Question: Looking for a way to have text in a container continue on new line and have the container expand downward i necessary?
'''
<div class="modal hide fade" id="modalRemoveReserve" style="display:none;">
<div class="modal-header">
<button class="close" data-dismiss="modal">x</button>
<h1>Test</h1>
<div style="border-bottom:1px solid #aaa;"></div>
<br />
<div id="reservesTextContainer">
Text here... lkjasflj fljas fsaj flsjfkd skl
</div>
</div>
<div class="modal-footer">
</div>
</div>
#reservesTextContainer {
width: 150px;
height: auto;
word-wrap: break-word;
border: 1px solid red;
}
'''

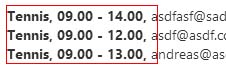
Answer: Isn't that normal, unless your div is inheriting the height from the div it is contained within.
If you want a container to have a fixed width but have the height of the container vary with the amount of text within it you can do something simple as:
'''
<div class="container">
Some text here
</div>
'''
'''
.container {
width:100px;
}
'''
See the jfiddle here (you can add as much text as you want and the container will get bigger):<URL>
If your container is within a div which has a fixed height then you may have issues. You'd have to make that container have a varied height. Making the height vary can be down by the CSS 'height:auto;'.
Also you could just make the text within that container overflow by doing the following with the CSS (not really recommended).
'''
.container {
overflow:visible;
}
'''
<URL> of updated code show that it works. I've also added this CSS functions:
'''
.modal-header {
height:auto;
}
#modalRemoveReserve {
height:auto;
}
'''
Although they may have undesirable effects if a fixed height has already been set.